Aerial crown-view tile of a tropical tree (Barro Colorado Island, Panama), acquired 20241014:
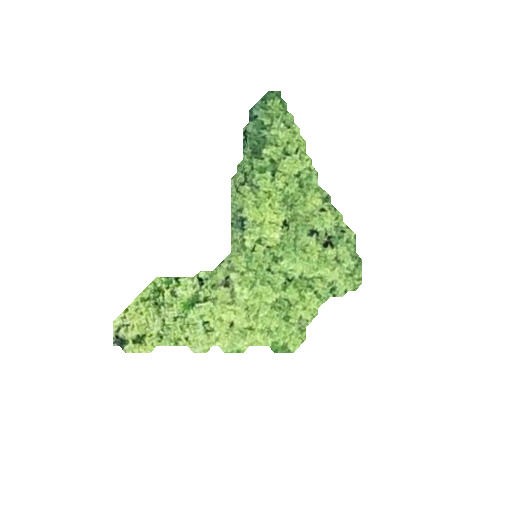
Species: Alseis blackiana
GBIF accepted scientific name: Alseis blackiana
Crown area: 46.6 m²